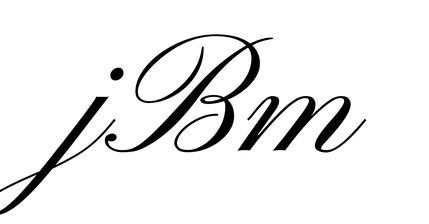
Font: PinyonScript-Regular